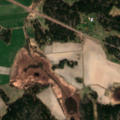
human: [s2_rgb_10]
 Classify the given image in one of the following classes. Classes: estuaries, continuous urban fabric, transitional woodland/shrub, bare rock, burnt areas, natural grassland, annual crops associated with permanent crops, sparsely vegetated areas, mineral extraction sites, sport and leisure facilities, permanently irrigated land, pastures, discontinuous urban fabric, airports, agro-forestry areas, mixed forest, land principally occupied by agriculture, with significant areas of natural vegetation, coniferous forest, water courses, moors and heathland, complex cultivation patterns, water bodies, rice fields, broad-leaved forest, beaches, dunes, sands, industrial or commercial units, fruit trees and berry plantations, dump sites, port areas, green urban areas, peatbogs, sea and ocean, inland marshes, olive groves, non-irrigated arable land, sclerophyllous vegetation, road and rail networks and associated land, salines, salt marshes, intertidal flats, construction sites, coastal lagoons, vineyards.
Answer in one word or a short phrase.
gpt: non-irrigated arable land, land principally occupied by agriculture, with significant areas of natural vegetation, mixed forest